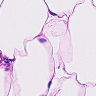
Metastatic tissue present: no